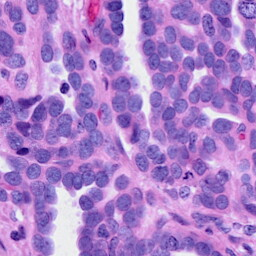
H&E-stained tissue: Ovarian